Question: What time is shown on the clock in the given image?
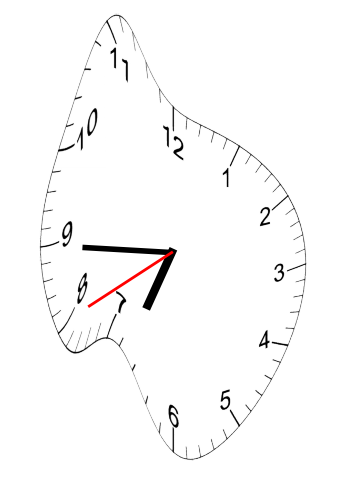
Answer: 06:44:40